Question:
If there is a structure of elements like in the image,
it is possible to get out each static-property like:
$$('#static-information .value').get(0) or
$$('.static-property .value').get(0)
But since each static property has a unique .key in that div - is it possible to use that key to get specific elements to make the selector more generic and more resistant to errors if order changes (get rid of using get(0), get(1) etc.).
E.g. investorFullName = $$('#static-information .key="Name" .value')
Or something like td[class='key'][value='Name']
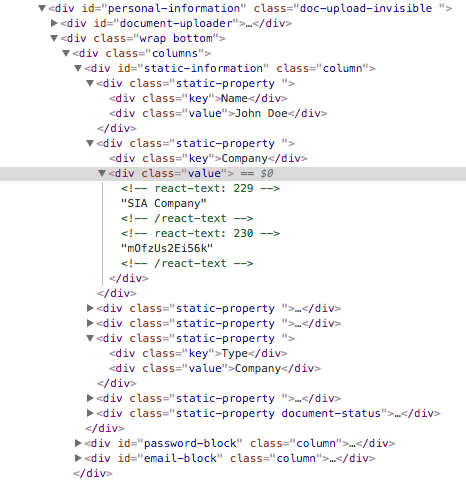
Answer: If you want to find the static property by key, you need to use xpath, css selector not support find element by its text.
'''
findPropertybyKey(key) {
return element(by.xpath('//div[@class="key"][text()="' + key + '"]/..'));
}
readPropertyValuebyKey(key) {
return findPropertybyKey(key).element(by.css('.value')).getText();
}
'''